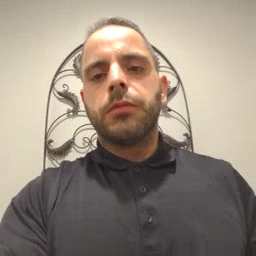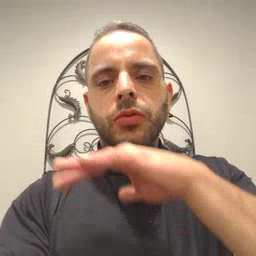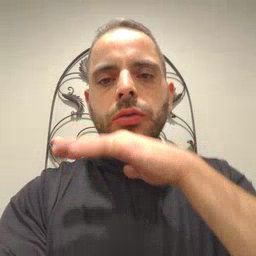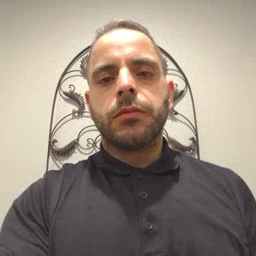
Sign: dirty